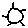
Label: sun